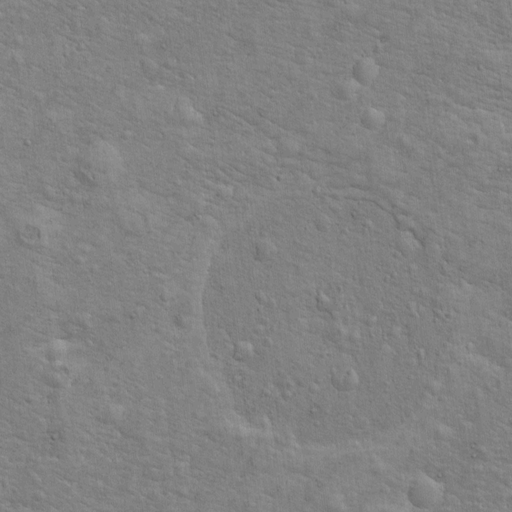
Classes present: Background